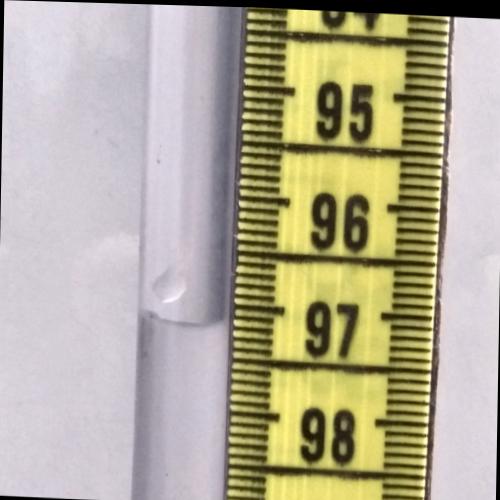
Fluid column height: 97.2 cm